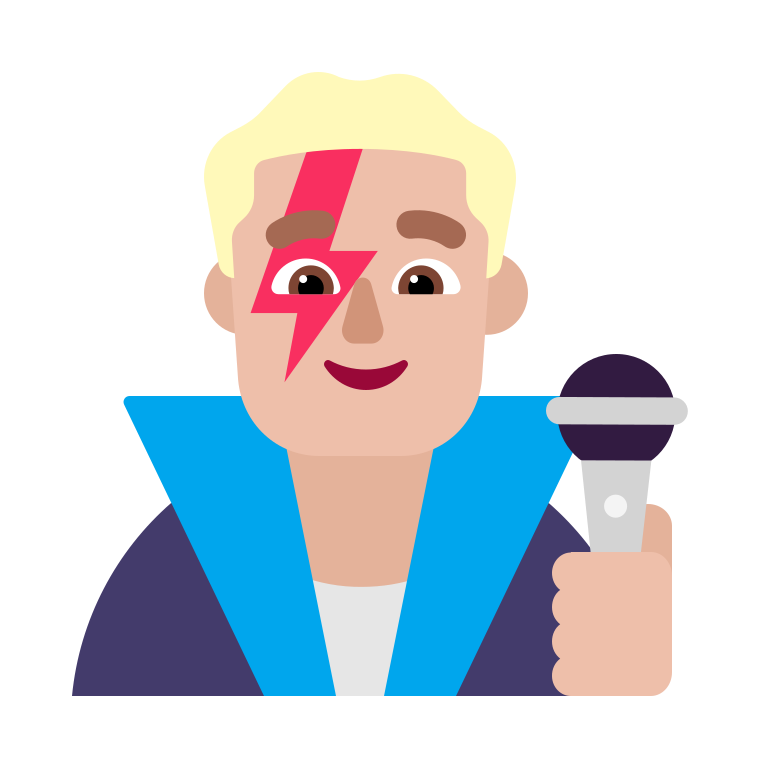
man singer flat  light